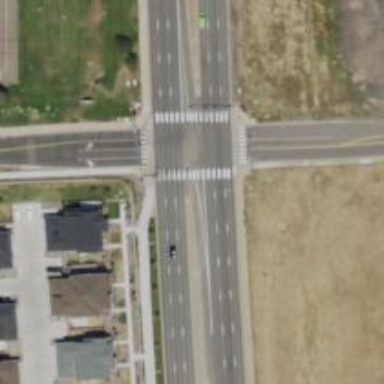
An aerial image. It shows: Zebra crossing on the road.